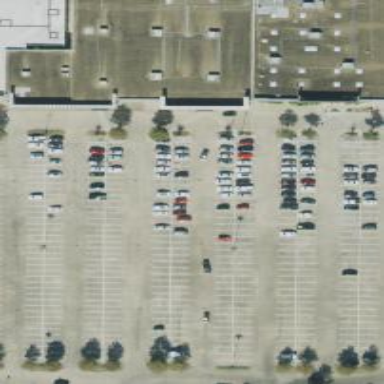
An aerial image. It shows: Parking space is available.